Question: I can't create a new AVD in Eclipse. I've tried doing it using the AVD Manager.exe (basically out of Eclipse) and as you can see I have CPU/ABI options yet no matter what I do the OK button is disabled

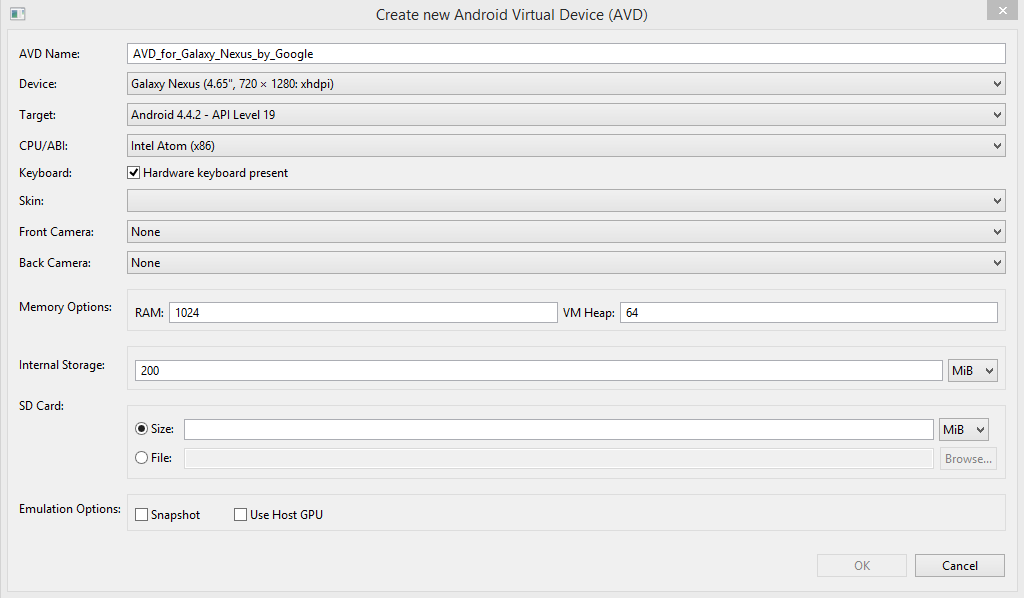
Answer: By default the "skin" option is left blank. In order to create an emulator, you'll need to choose one.